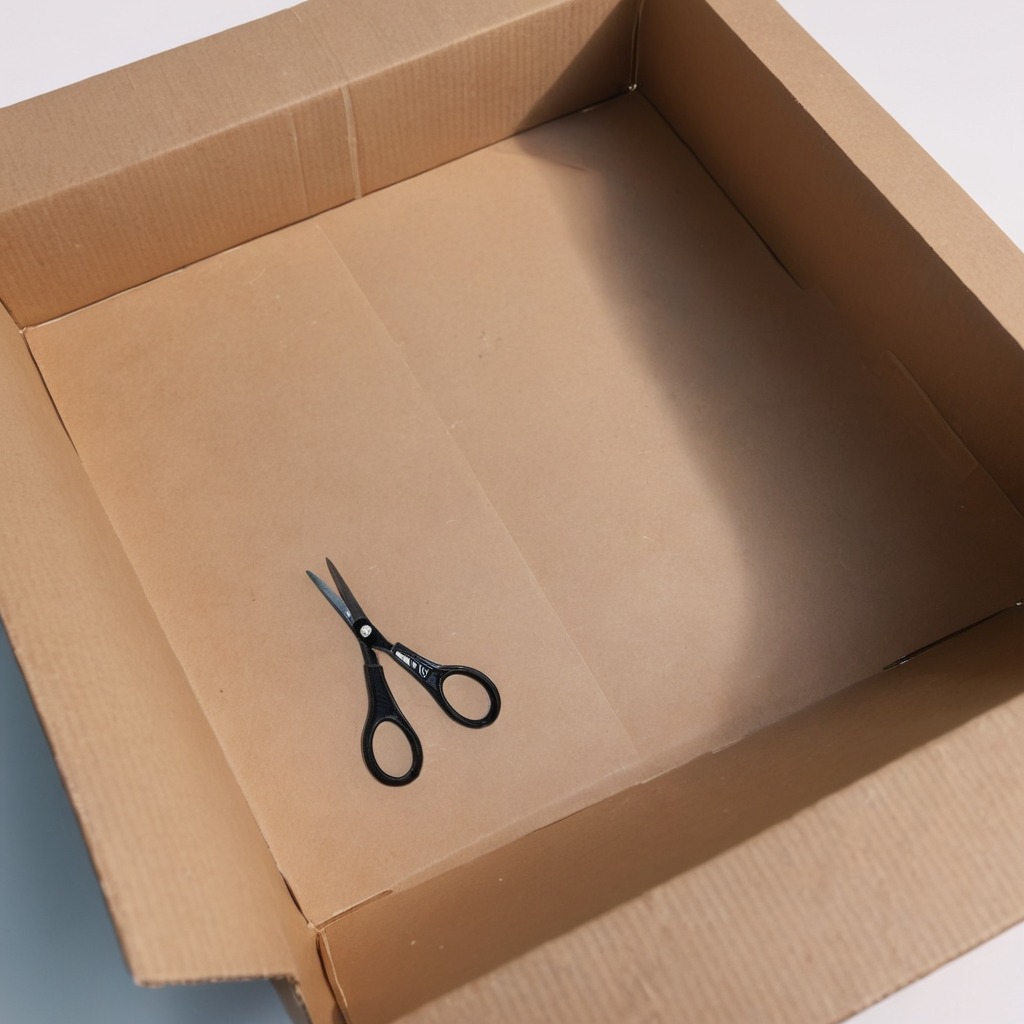
A scissor is lying on the cardboard box surface in an outdoor workshop during daytime bright natural light soft shadows slightly creased but